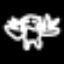
Label: angel